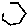
Label: hexagon